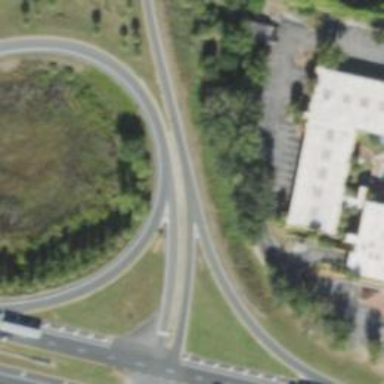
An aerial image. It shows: Trunk link highway.